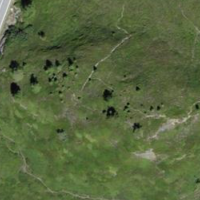
EUNIS habitat code: 26
Species observed at this site:
Papilio machaon